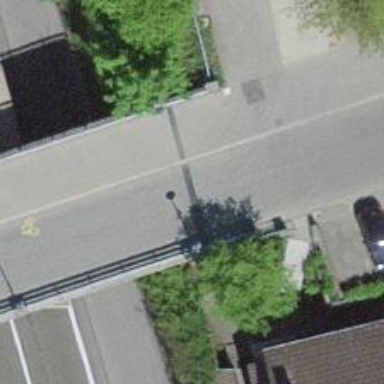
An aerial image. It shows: Residential road with asphalt surface. There is bridge with sidewalk on the left and cycle lane on the left side.